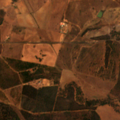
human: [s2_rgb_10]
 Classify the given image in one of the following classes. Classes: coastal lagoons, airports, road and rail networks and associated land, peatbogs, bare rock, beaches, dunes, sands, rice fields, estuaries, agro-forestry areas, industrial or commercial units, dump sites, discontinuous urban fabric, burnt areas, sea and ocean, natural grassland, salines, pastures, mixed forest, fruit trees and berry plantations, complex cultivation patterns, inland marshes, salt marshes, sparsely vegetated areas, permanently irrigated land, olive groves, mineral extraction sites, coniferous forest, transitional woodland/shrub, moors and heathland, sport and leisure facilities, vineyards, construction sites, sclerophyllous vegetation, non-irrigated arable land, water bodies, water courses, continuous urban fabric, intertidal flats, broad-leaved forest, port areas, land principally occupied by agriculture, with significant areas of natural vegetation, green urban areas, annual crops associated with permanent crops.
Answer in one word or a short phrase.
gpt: non-irrigated arable land, transitional woodland/shrub